Field crop: maize
Growth stage: 2
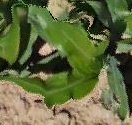
Species: maize